Question: I am running <URL>. I have 2D and 3D acceleration enabled in the VirtualBox settings for my windows 7.
Anytime I try to start a Genymotion instance (any android version any phone model), I get the open GL error below.
The error message in the image:
'''
Unable to start the Genymotion Virtual Device
Unable to initialize the openGL renderer library
Check if your video card support openGL 2.0. If no, then Genymotion virtual device can not start. if yes, may be you should update your video card drivers.
'''

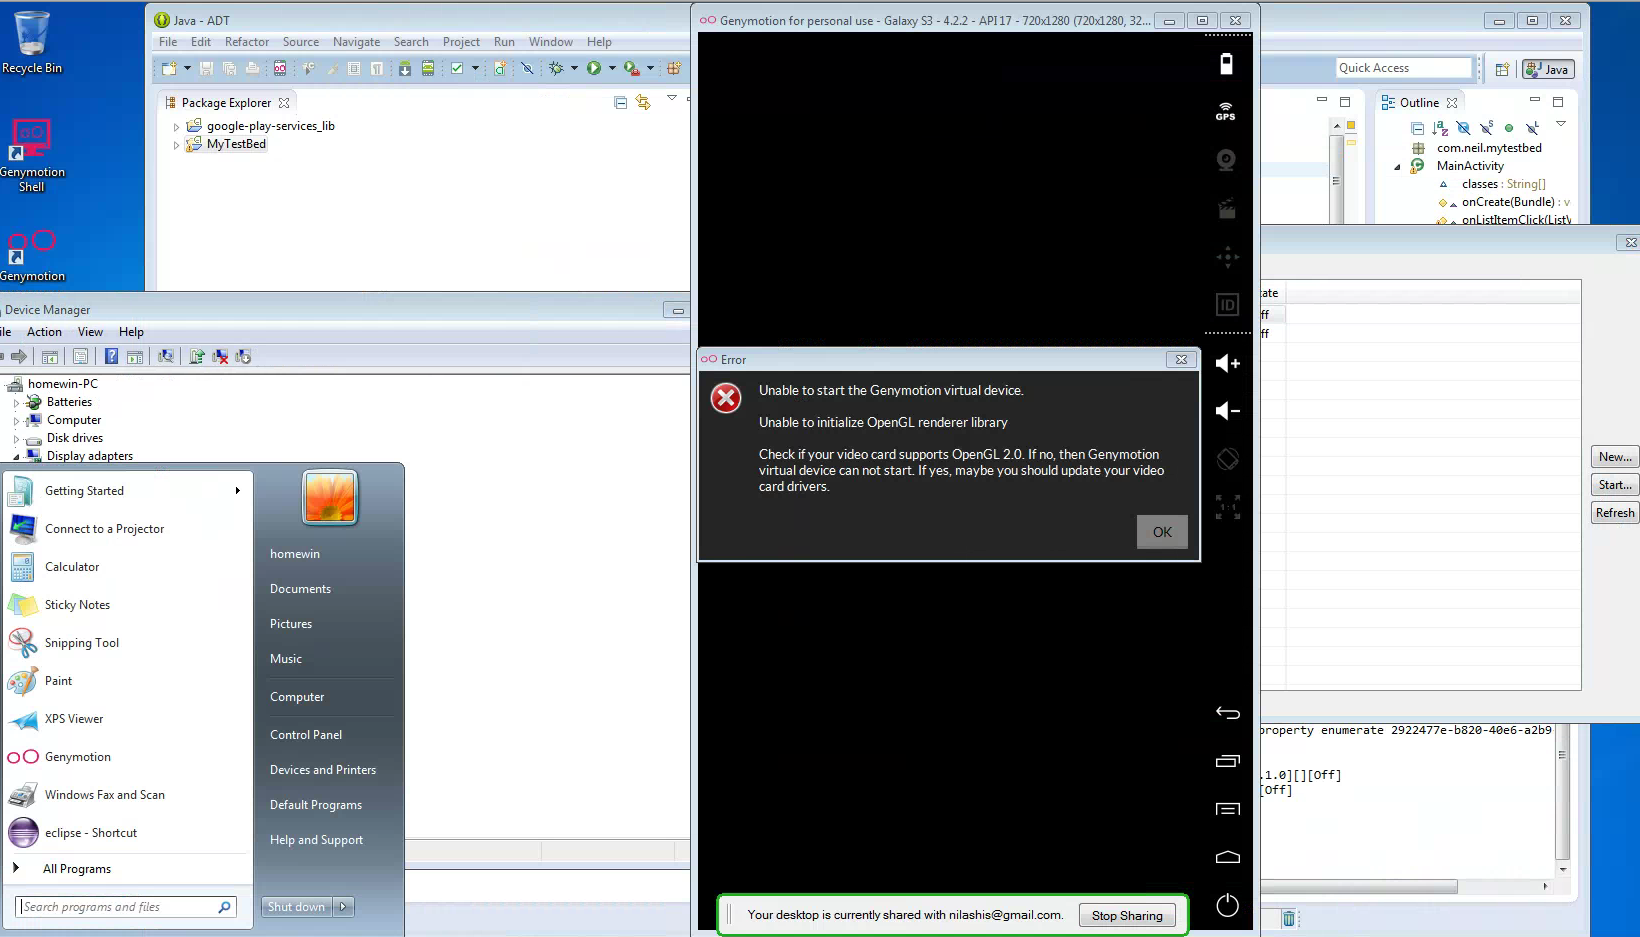
Answer: As Genymotion is using virtualisation, it does not work from a virtual machine.
You need to run it from your host.